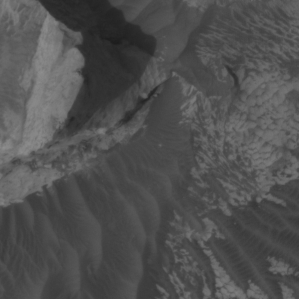
Label: non_frost